Question: Hi I am just a week old with Monotouch, the task that I have in hand is to display a table on an ipad with multiple rows and multiple columns i.e. a grid like structure with many cells and each cell containing some data which can later be edited too.
My application should look somewhat like the figure below, except that it has to be working on an ipad.

The only useful link I've found is <URL>.
So my question how to achieve the same (i.e. a table with many columns and rows - a grid) using Monotouch.
Please help! Thanks in Advance.
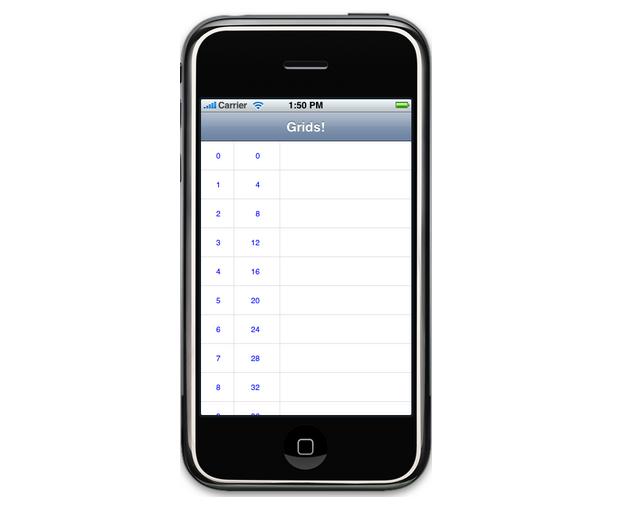
Answer: Ajit,
If you want to use the UITableView'to render your data, you should effectively make it so that each "row" can render the columns in the way that you need.
What you need to do is to create a UIView subclass that can render the elements in your columns. There are various ways of doing that, you can:
- -
Once you have the view, you can add this to your UITableViewCell
You can follow some of my recommendations for creating those UITableViewCells here:
<URL>
But 2-D browsing using a 1-D design is not optimal. Chances are that all that you want is to render your various items in a grid, so you might as well just use the UIScrollView directly and add all of your child UIViews there.
The only difference is that UITableView is designed to recycle/reuse some expensive objects (each row) while a basic design that stashes everything on the view will not have any of those benefits.
A more advanced option would be for you to create/destroys the views that are shown/hidden as the user scrolls.